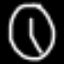
Label: clock